Question: Firstly I converted an image into 'NSData' and inserted in the sqlite database with the help of fmdb(flying meat database) in the form of sqlite blob.
Then I retrieved NSData back, but while converting NSData to UIImage I am getting an error "'fatal error: unexpectedly found nil while unwrapping an Optional value'".

'''
var imageData = String()
let countryDB = FMDatabase(path: databasePath as String )
if countryDB.open() {
let querySQL = "SELECT USERIMAGE FROM USERINFO WHERE ID = \((1))"
let results:FMResultSet? = countryDB.executeQuery(querySQL,
withArgumentsInArray: nil)
if results?.next() == true
{
let correctPicture = (results?.dataForColumn("USERIMAGE"))!
print(correctPicture)
let memberPiC : UIImage = UIImage(data: correctPicture)!
print(memberPiC)
} else {
print("record not found")
}
countryDB.close()
} else {
print("Error: \(countryDB.lastErrorMessage())")
}
'''
This is the code which i used for saving an image
'''
func saveData()
{
var data = NSData()
let contactDB = FMDatabase(path : databasePath as String)
let image = UIImage(named: "back.png")
print(image)
if let unwrappedImage = image {
data = UIImageJPEGRepresentation(unwrappedImage, 1.0)!
print("data" , data)
if contactDB.open()
{
let insertQuery = "INSERT INTO USERINFO( userimage) VALUES('\((data))')"
let result = contactDB.executeUpdate(insertQuery, withArgumentsInArray: nil)
if !result {
print("Error: \(contactDB.lastErrorMessage())")
} else {
}
}
else {
print("Error: \(contactDB.lastErrorMessage())")
}
}
}
'''
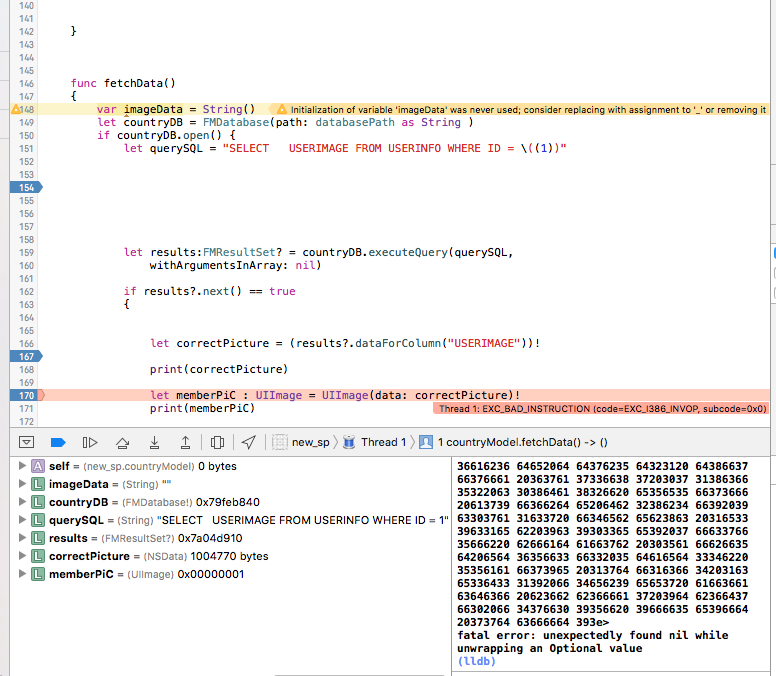
Answer: here firstly i change UImage into NSData
then convert NSData into base64EncodedString.
After that save this string in a sqlite database in the form of TEXT instead of blob
'''
func saveData()
{
var data = NSData()
let contactDB = FMDatabase(path : databasePath as String)
//insert an image
let image = UIImage(named: "back.png")
print(image)
//convert an image into database NSdata()
if let unwrappedImage = image
{
data = UIImagePNGRepresentation (unwrappedImage)!
print("data" , data)
// convert NSdata to baseEncodeng64
let dataStr = data.base64EncodedStringWithOptions(NSDataBase64EncodingOptions.Encoding64CharacterLineLength)
print("converted string" ,dataStr)
// save into databse
if contactDB.open()
{
//insert a query
let insertQuery = "INSERT INTO USERINFO( USERIMAGE) VALUES('\((dataStr))')"
let result = contactDB.executeUpdate(insertQuery, withArgumentsInArray: nil)
if !result {
print("Error: \(contactDB.lastErrorMessage())")
} else {
}
}
else {
print("Error: \(contactDB.lastErrorMessage())")
}
}
}
'''
While retrieving an image fetch string data which is stored inside sqlite database as String then convert base64EncodedString into NSdata back. After that convert NSData back to the image.
'''
func fetchData() -> UIImage
{
var decodedimage = UIImage()
var imageDataString = String()
let countryDB = FMDatabase(path: databasePath as String )
if countryDB.open() {
//insert a query to fetch imageStringData
let querySQL = "SELECT USERIMAGE FROM USERINFO WHERE ID = \((1))"
let results:FMResultSet? = countryDB.executeQuery(querySQL,
withArgumentsInArray: nil)
if results?.next() == true
{
imageDataString = (results?.stringForColumn("USERIMAGE"))!
//convert NSString back to NSdata
let decodedData = NSData(base64EncodedString: imageDataString, options: NSDataBase64DecodingOptions.IgnoreUnknownCharacters)
//convert NSdata back to the image
decodedimage = UIImage(data: decodedData!)!
print("retrieve image" , decodedimage)
} else {
print("record not found")
}
countryDB.close()
} else {
print("Error: \(countryDB.lastErrorMessage())")
}
return decodedimage
}
'''